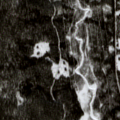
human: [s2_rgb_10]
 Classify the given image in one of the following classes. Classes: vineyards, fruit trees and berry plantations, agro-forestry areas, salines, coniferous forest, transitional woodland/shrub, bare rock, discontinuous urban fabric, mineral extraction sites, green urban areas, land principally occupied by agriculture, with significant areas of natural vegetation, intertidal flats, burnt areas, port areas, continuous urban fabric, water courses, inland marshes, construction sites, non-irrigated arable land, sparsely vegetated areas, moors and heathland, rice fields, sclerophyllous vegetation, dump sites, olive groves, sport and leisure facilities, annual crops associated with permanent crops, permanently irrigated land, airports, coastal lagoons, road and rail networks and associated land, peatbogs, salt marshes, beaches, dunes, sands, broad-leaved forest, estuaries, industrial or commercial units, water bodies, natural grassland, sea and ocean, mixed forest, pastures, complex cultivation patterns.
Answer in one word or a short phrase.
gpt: coniferous forest, transitional woodland/shrub